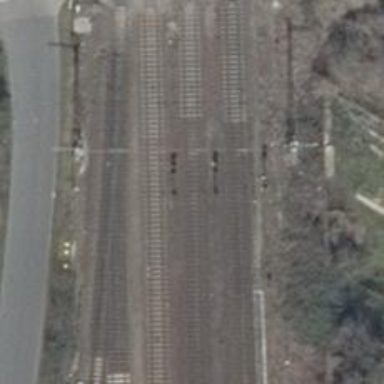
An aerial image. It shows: Railway signal.